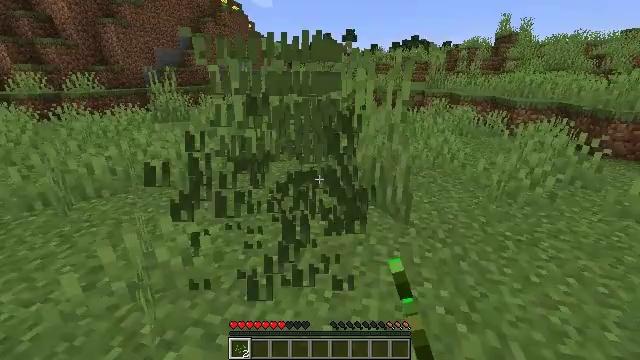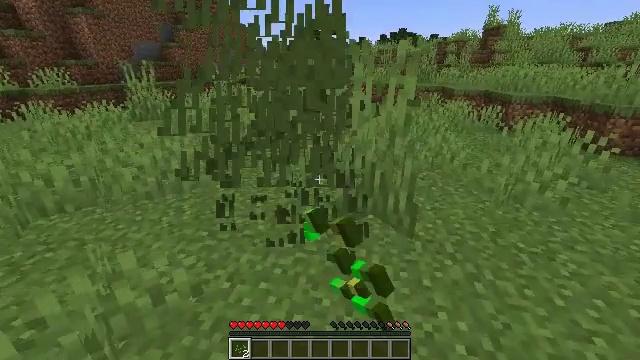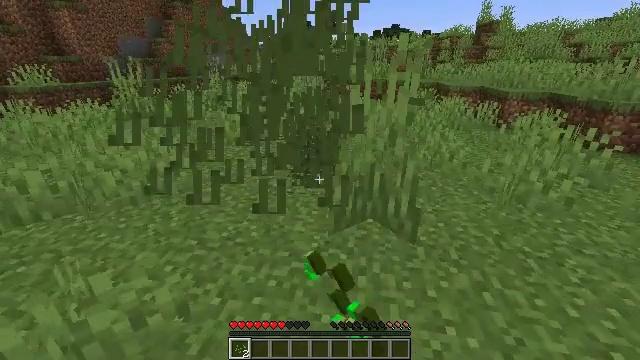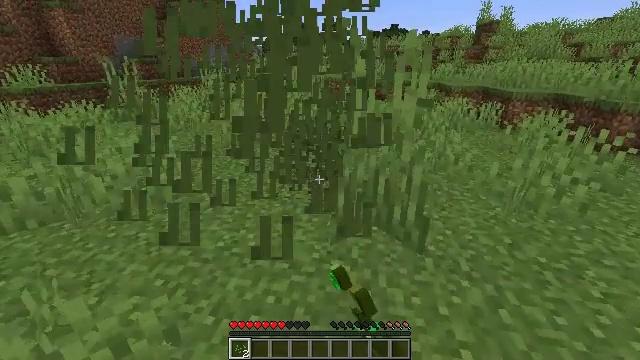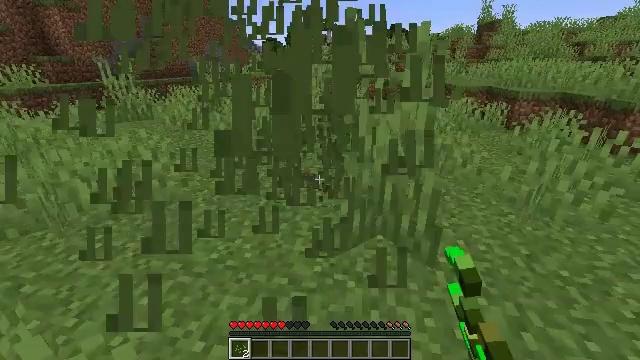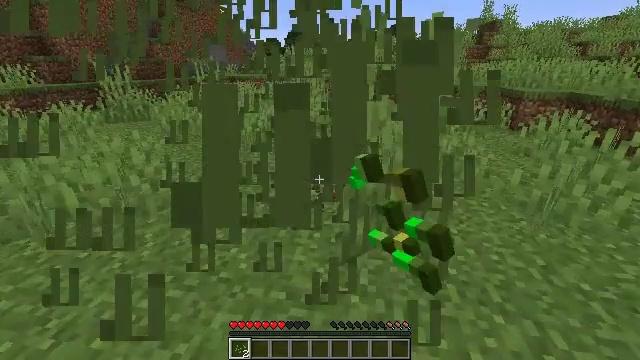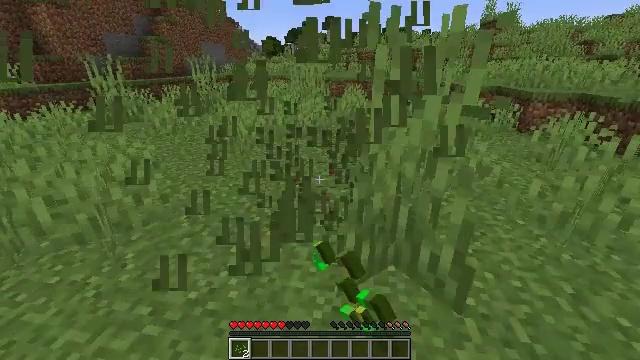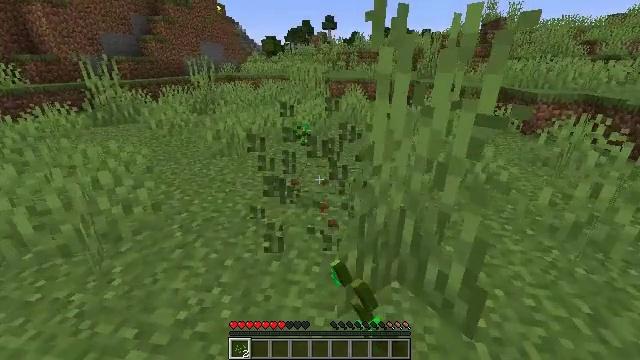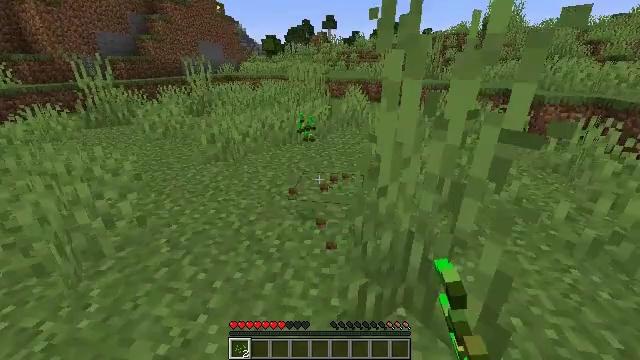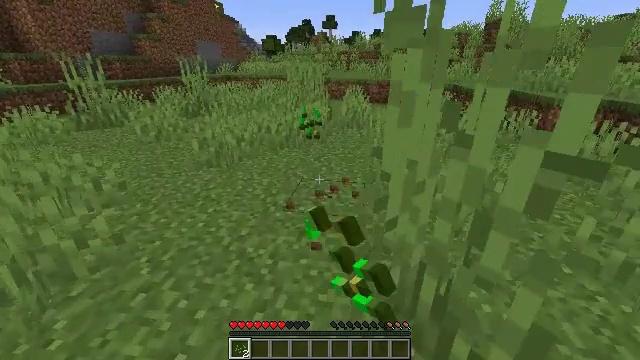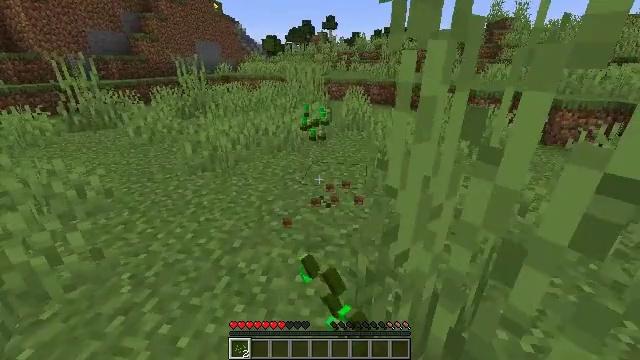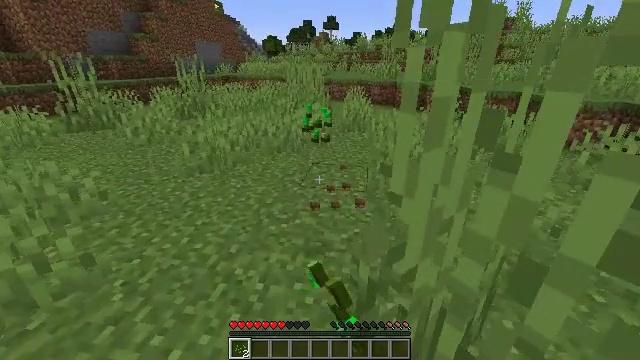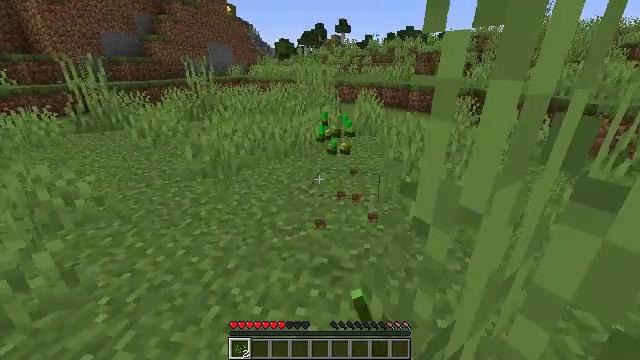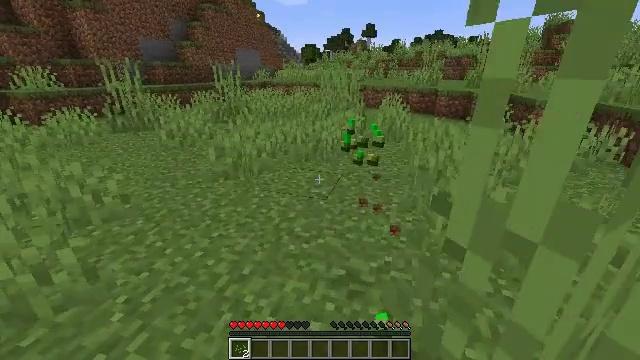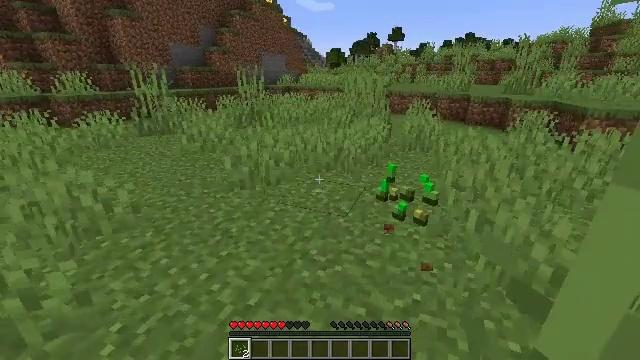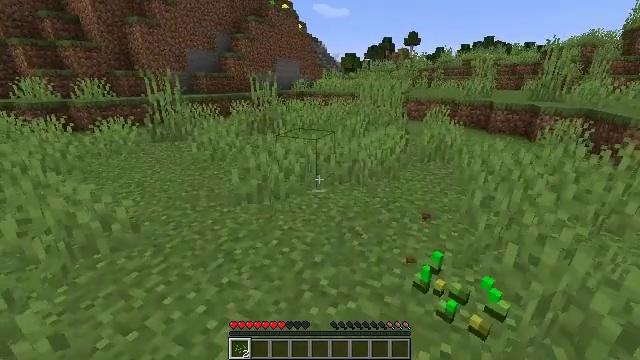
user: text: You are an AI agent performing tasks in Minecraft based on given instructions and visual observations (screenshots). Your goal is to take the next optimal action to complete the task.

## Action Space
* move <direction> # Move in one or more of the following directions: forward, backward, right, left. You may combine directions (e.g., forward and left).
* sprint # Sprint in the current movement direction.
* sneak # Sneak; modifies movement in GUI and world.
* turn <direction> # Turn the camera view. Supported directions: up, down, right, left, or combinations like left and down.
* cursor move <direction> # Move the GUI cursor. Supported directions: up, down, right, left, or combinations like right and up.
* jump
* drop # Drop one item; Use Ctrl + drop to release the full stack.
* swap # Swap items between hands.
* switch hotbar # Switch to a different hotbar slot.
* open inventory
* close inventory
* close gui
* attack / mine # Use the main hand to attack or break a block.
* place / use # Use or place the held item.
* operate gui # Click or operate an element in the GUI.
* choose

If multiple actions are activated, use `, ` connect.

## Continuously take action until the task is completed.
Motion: motion action
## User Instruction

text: Gather grass on the ground.
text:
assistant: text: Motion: move forward, turn right and down, attack / mine
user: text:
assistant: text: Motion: move forward, turn right, attack / mine
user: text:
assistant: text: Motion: move forward, attack / mine
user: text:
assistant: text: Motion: move forward, attack / mine
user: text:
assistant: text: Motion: move forward, attack / mine
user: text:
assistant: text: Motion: move forward, attack / mine
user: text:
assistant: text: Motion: move forward, attack / mine
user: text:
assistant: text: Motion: move forward, attack / mine
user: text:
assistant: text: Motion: move forward, attack / mine
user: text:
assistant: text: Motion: move forward, attack / mine
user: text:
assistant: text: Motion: move forward, attack / mine
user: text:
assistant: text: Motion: move forward, turn left
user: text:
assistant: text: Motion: move forward, turn left
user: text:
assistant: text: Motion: move forward, turn left and up
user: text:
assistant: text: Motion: move forward, turn left and up
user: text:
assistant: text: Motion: move forward, turn left
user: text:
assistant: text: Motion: move forward
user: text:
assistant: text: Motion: move forward
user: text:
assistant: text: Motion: move forward, turn right
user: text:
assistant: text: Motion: move forward, turn right and down
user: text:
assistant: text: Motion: move forward, turn right and down
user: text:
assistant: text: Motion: move forward, turn right and down
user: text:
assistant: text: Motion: move forward, turn right and down, attack / mine
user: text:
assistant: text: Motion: move forward, attack / mine
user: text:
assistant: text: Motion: move forward, attack / mine
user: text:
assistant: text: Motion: move forward, attack / mine
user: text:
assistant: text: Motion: move forward, attack / mine
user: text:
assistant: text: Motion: move forward, turn left and up, attack / mine
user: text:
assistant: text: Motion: move forward, turn left, attack / mine
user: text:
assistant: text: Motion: move forward, turn left, attack / mine